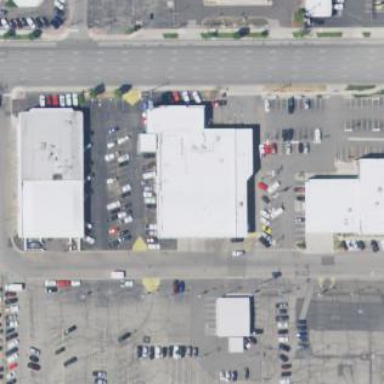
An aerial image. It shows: Retail building with car shop.